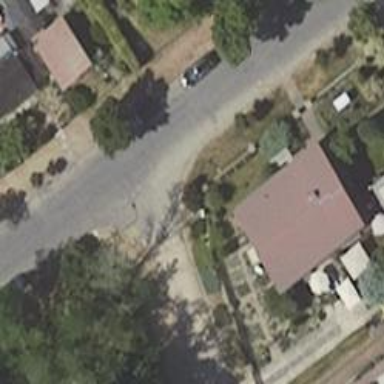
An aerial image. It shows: Residential road with asphalt surface.